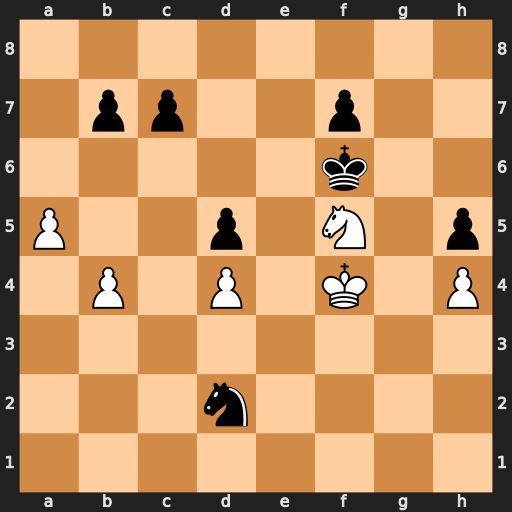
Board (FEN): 8/1pp2p2/5k2/P2p1N1p/1P1P1K1P/8/3n4/8
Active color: w
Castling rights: -
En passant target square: -
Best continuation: b5 Nc4 a6 bxa6 bxa6